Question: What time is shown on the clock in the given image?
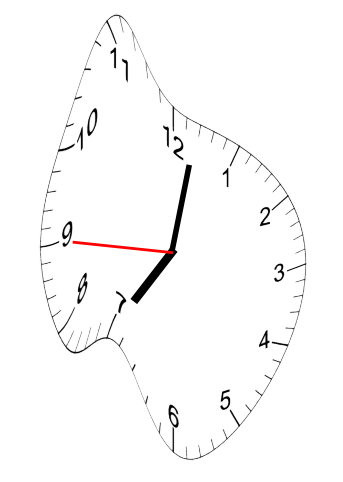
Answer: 07:01:45